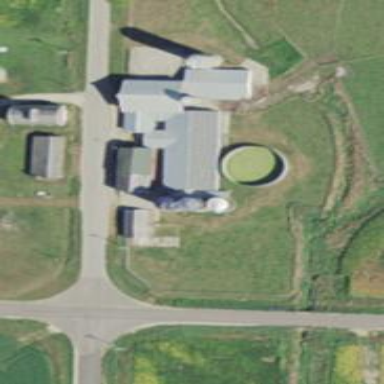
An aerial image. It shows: Silo.